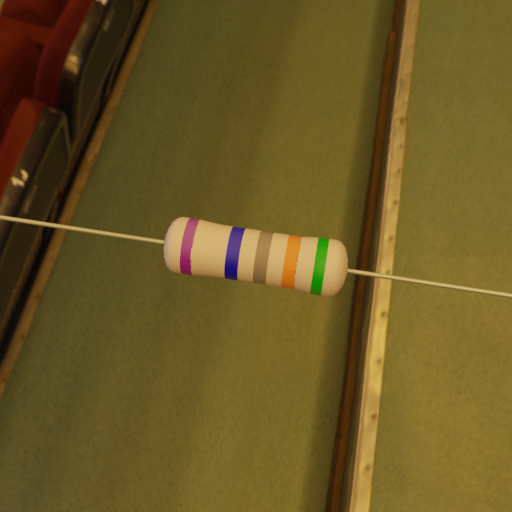
Resistor colour bands (in order): violet, blue, gray, orange, green